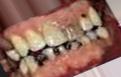
Condition: Caries